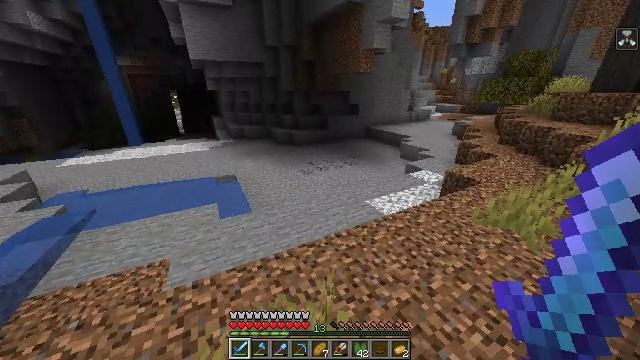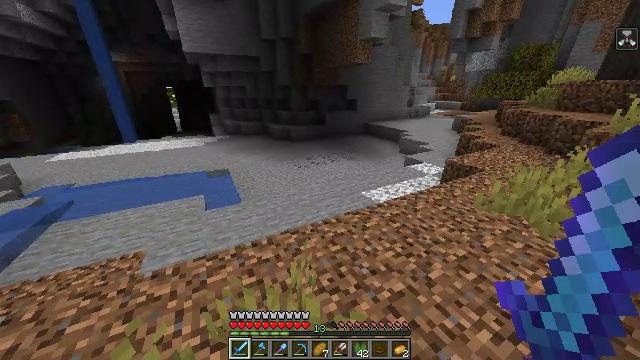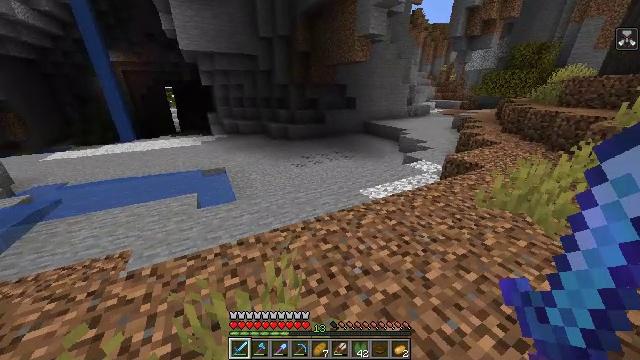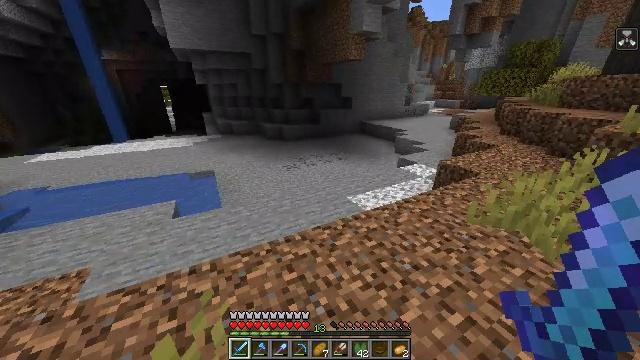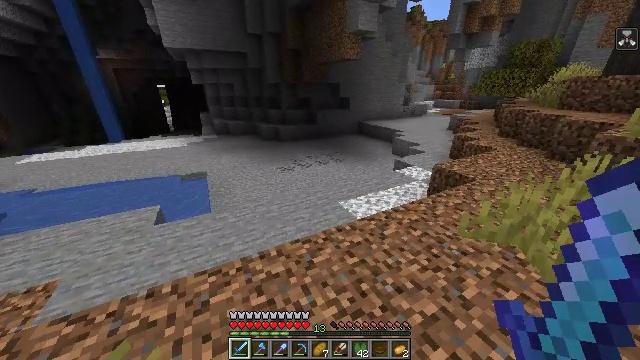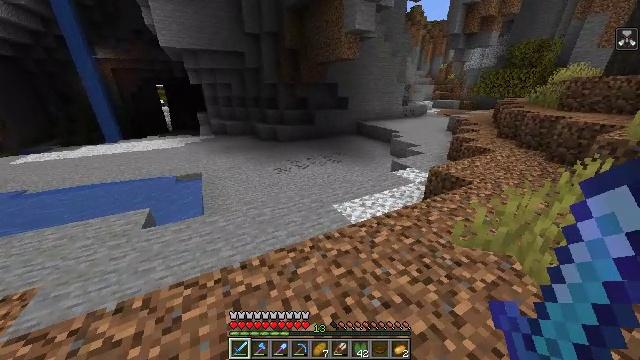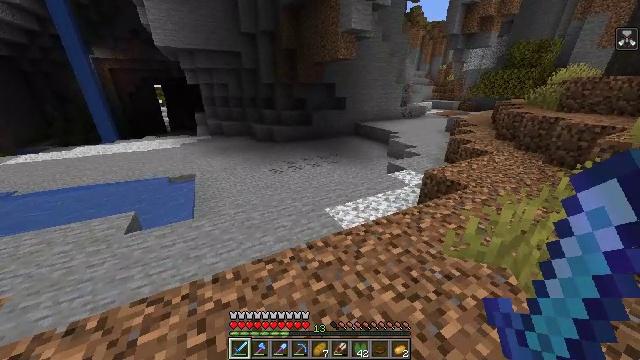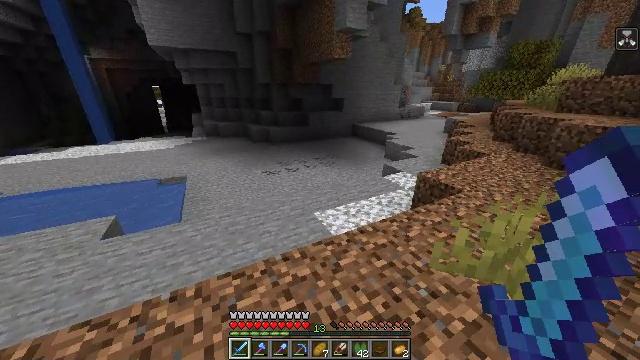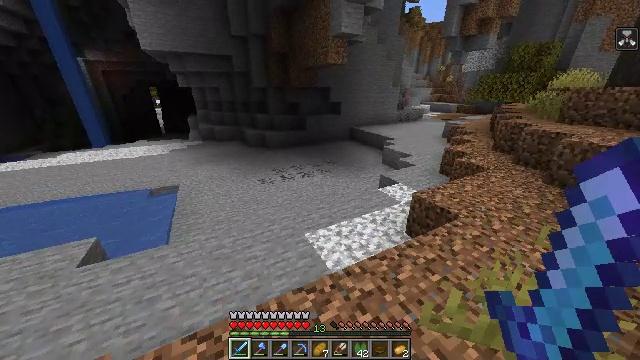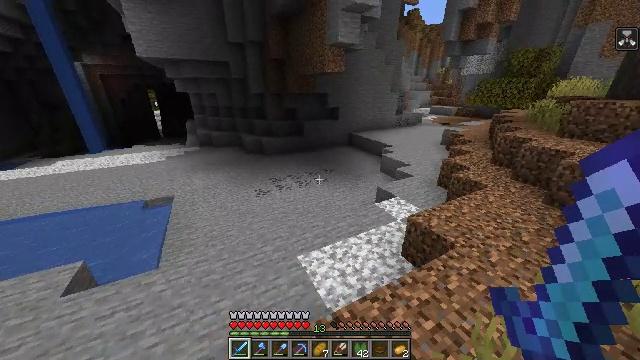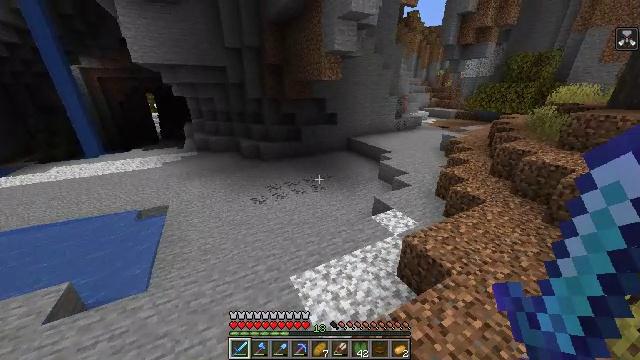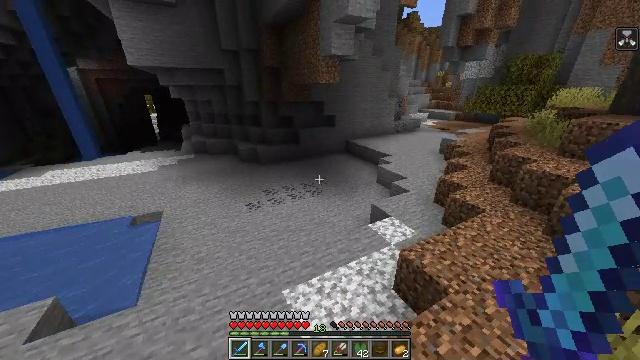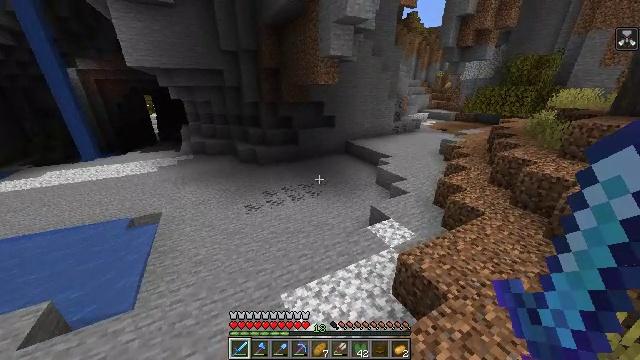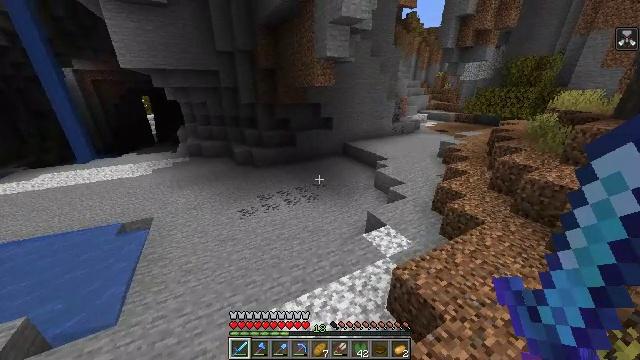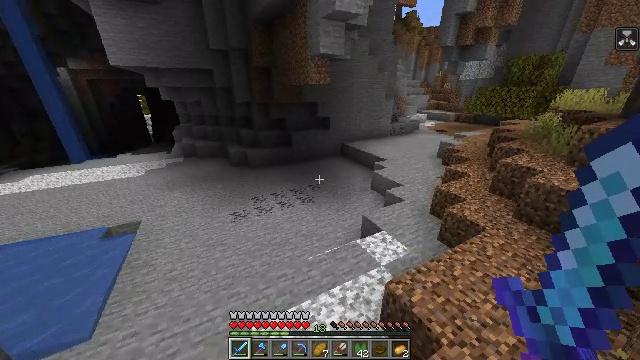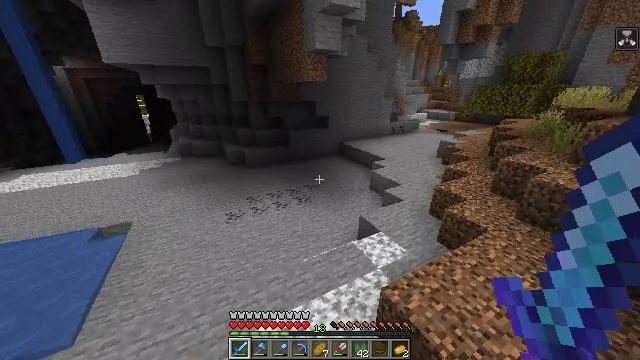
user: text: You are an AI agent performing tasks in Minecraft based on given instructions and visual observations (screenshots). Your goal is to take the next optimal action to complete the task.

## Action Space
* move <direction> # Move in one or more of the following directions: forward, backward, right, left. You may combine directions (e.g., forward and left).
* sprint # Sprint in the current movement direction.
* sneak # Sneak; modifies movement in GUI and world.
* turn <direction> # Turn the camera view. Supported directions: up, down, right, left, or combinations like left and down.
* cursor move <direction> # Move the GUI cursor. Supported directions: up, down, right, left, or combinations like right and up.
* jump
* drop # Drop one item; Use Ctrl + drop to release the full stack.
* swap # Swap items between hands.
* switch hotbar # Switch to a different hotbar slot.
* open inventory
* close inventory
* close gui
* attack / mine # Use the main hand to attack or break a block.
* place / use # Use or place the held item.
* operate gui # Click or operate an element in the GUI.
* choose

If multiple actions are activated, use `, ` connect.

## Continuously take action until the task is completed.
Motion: motion action
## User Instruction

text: Remove a bowl from the inventory.
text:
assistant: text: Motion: move forward and move right
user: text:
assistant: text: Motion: move forward and move right
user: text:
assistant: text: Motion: move forward and move right
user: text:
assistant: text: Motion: move forward and move right
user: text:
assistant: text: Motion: move forward and move right
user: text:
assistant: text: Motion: move forward and move right
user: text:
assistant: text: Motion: move forward and move right
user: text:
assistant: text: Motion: move forward and move right, jump
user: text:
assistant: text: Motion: move forward and move right, jump
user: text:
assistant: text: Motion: move forward and move right, jump
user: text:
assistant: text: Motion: move forward and move right, jump
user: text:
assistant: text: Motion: move forward and move right, jump
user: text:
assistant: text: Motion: move forward and move right, jump
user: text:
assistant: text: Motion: move forward and move right, jump
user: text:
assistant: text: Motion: move forward and move right, jump
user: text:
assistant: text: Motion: move forward and move right, jump
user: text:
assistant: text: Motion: move forward, jump
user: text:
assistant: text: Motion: move forward, jump
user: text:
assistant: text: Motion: move forward and move right, turn right, jump
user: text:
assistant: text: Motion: move forward and move right, turn right, jump
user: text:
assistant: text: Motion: move forward and move right, turn right, jump
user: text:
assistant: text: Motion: move forward and move right, jump
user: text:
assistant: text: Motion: move forward and move right, jump
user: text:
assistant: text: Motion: move forward and move right, jump
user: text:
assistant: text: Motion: move forward and move right, jump
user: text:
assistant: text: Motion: move forward and move right, jump
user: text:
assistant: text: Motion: move forward and move right, turn right and up, jump
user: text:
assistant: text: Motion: move forward and move right, turn right and up, jump
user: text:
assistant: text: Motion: move forward and move right, jump
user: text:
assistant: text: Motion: move forward and move right, turn left, jump